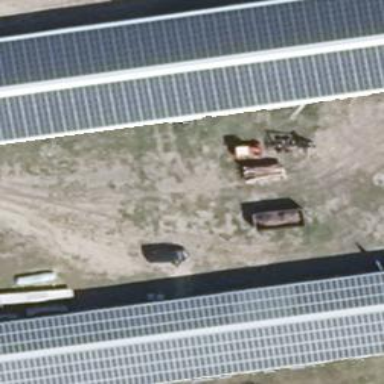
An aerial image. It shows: Gabled grey roof on farm auxiliary building. The roof is oriented along the length of the structure.